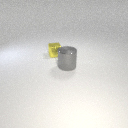
small yellow metal cube behind large gray metal cylinder